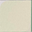
Piece: xx